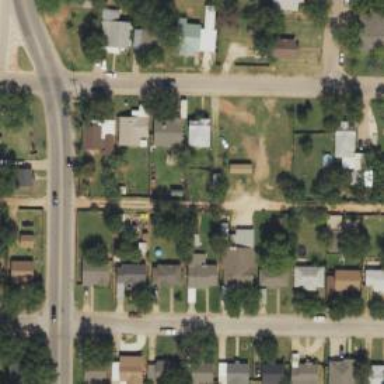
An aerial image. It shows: Alley classified as service road.